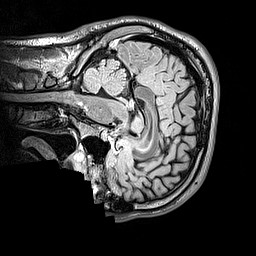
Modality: FLAIR
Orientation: sagittal
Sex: male
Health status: ill
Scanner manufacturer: siemens
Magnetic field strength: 3 T
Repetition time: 5 s
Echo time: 0.388 s